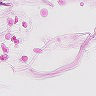
Metastatic tissue present: no